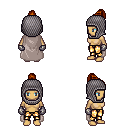
a pixel art fantasy rpg character, female body template, human, tanned skin, gray cape, gold greaves, dark blonde short topknot hairstyle, chain hood, metal gloves, four views (front, back, left, right), 2x2 character sprite sheet, small pixel art, hard edges, no anti-aliasing